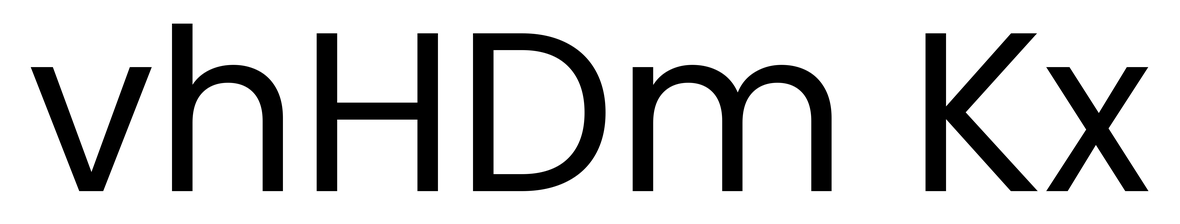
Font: Poppins-Regular